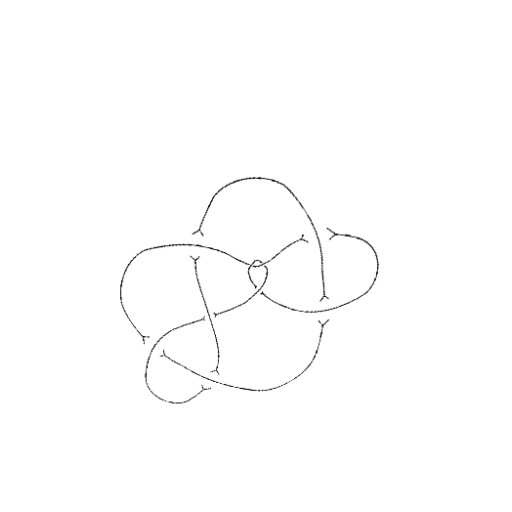
Crossing number: 9